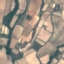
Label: PermanentCrop